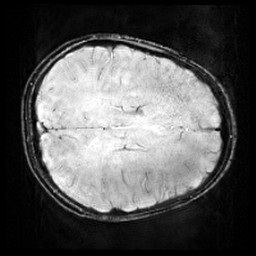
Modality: SWI
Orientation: axial
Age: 12
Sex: male
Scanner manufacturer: siemens
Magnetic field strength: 3 T
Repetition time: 0.027 s
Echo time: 0.02 s